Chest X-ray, PA view. Patient: 55 years old, sex M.
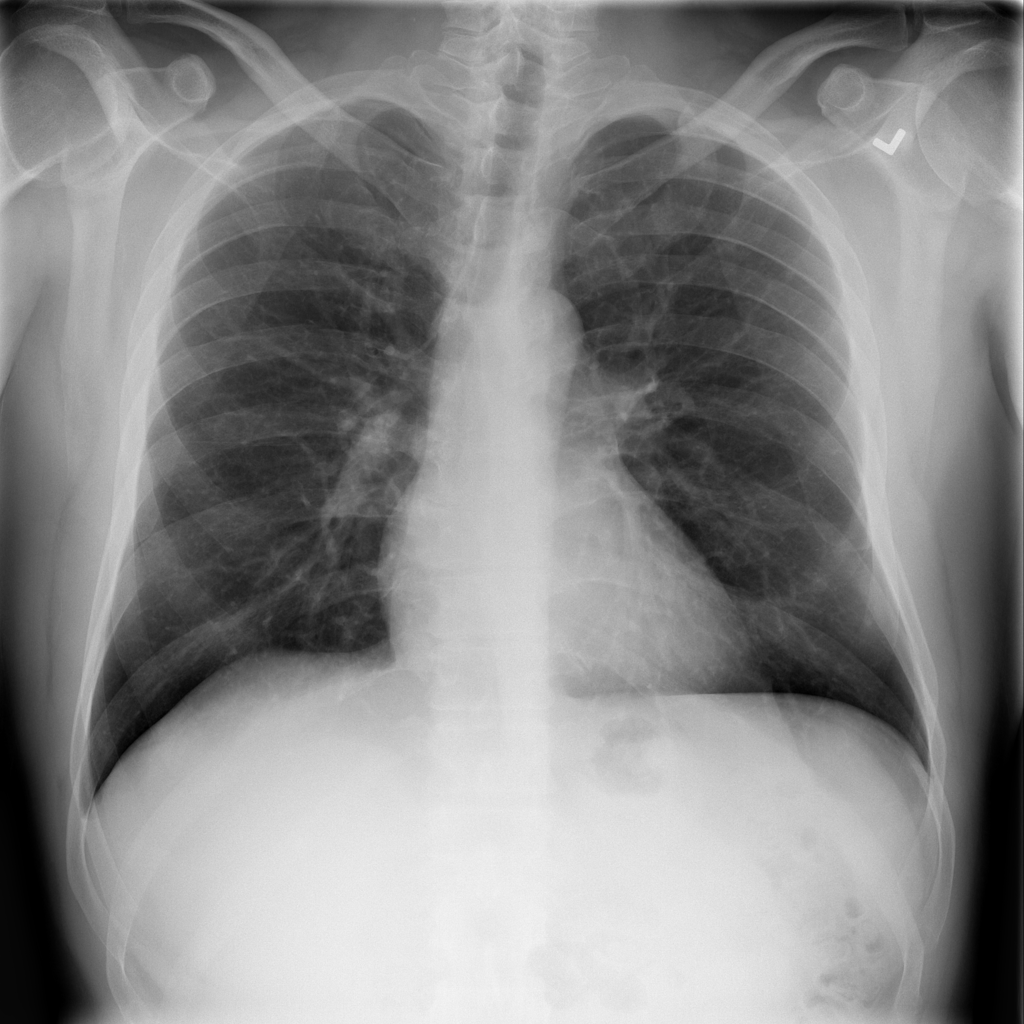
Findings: Fibrosis